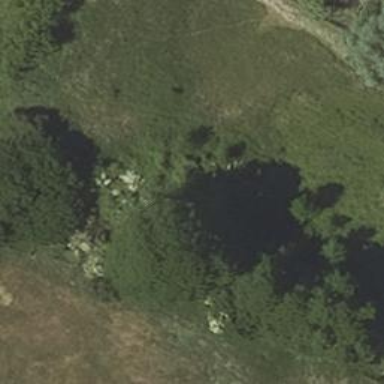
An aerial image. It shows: Deciduous broadleaved tree.